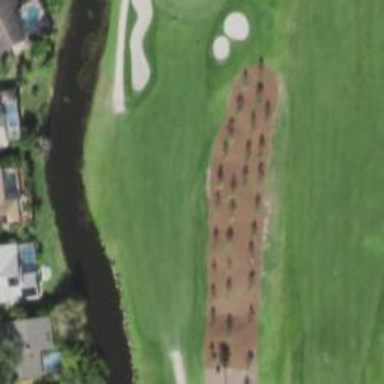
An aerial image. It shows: Golf hole.